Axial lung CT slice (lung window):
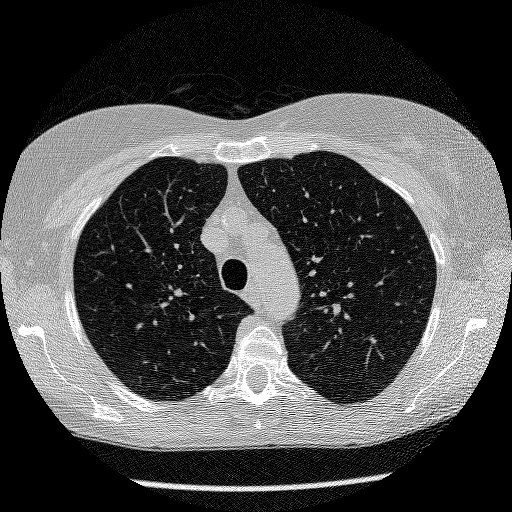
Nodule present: no